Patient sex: F
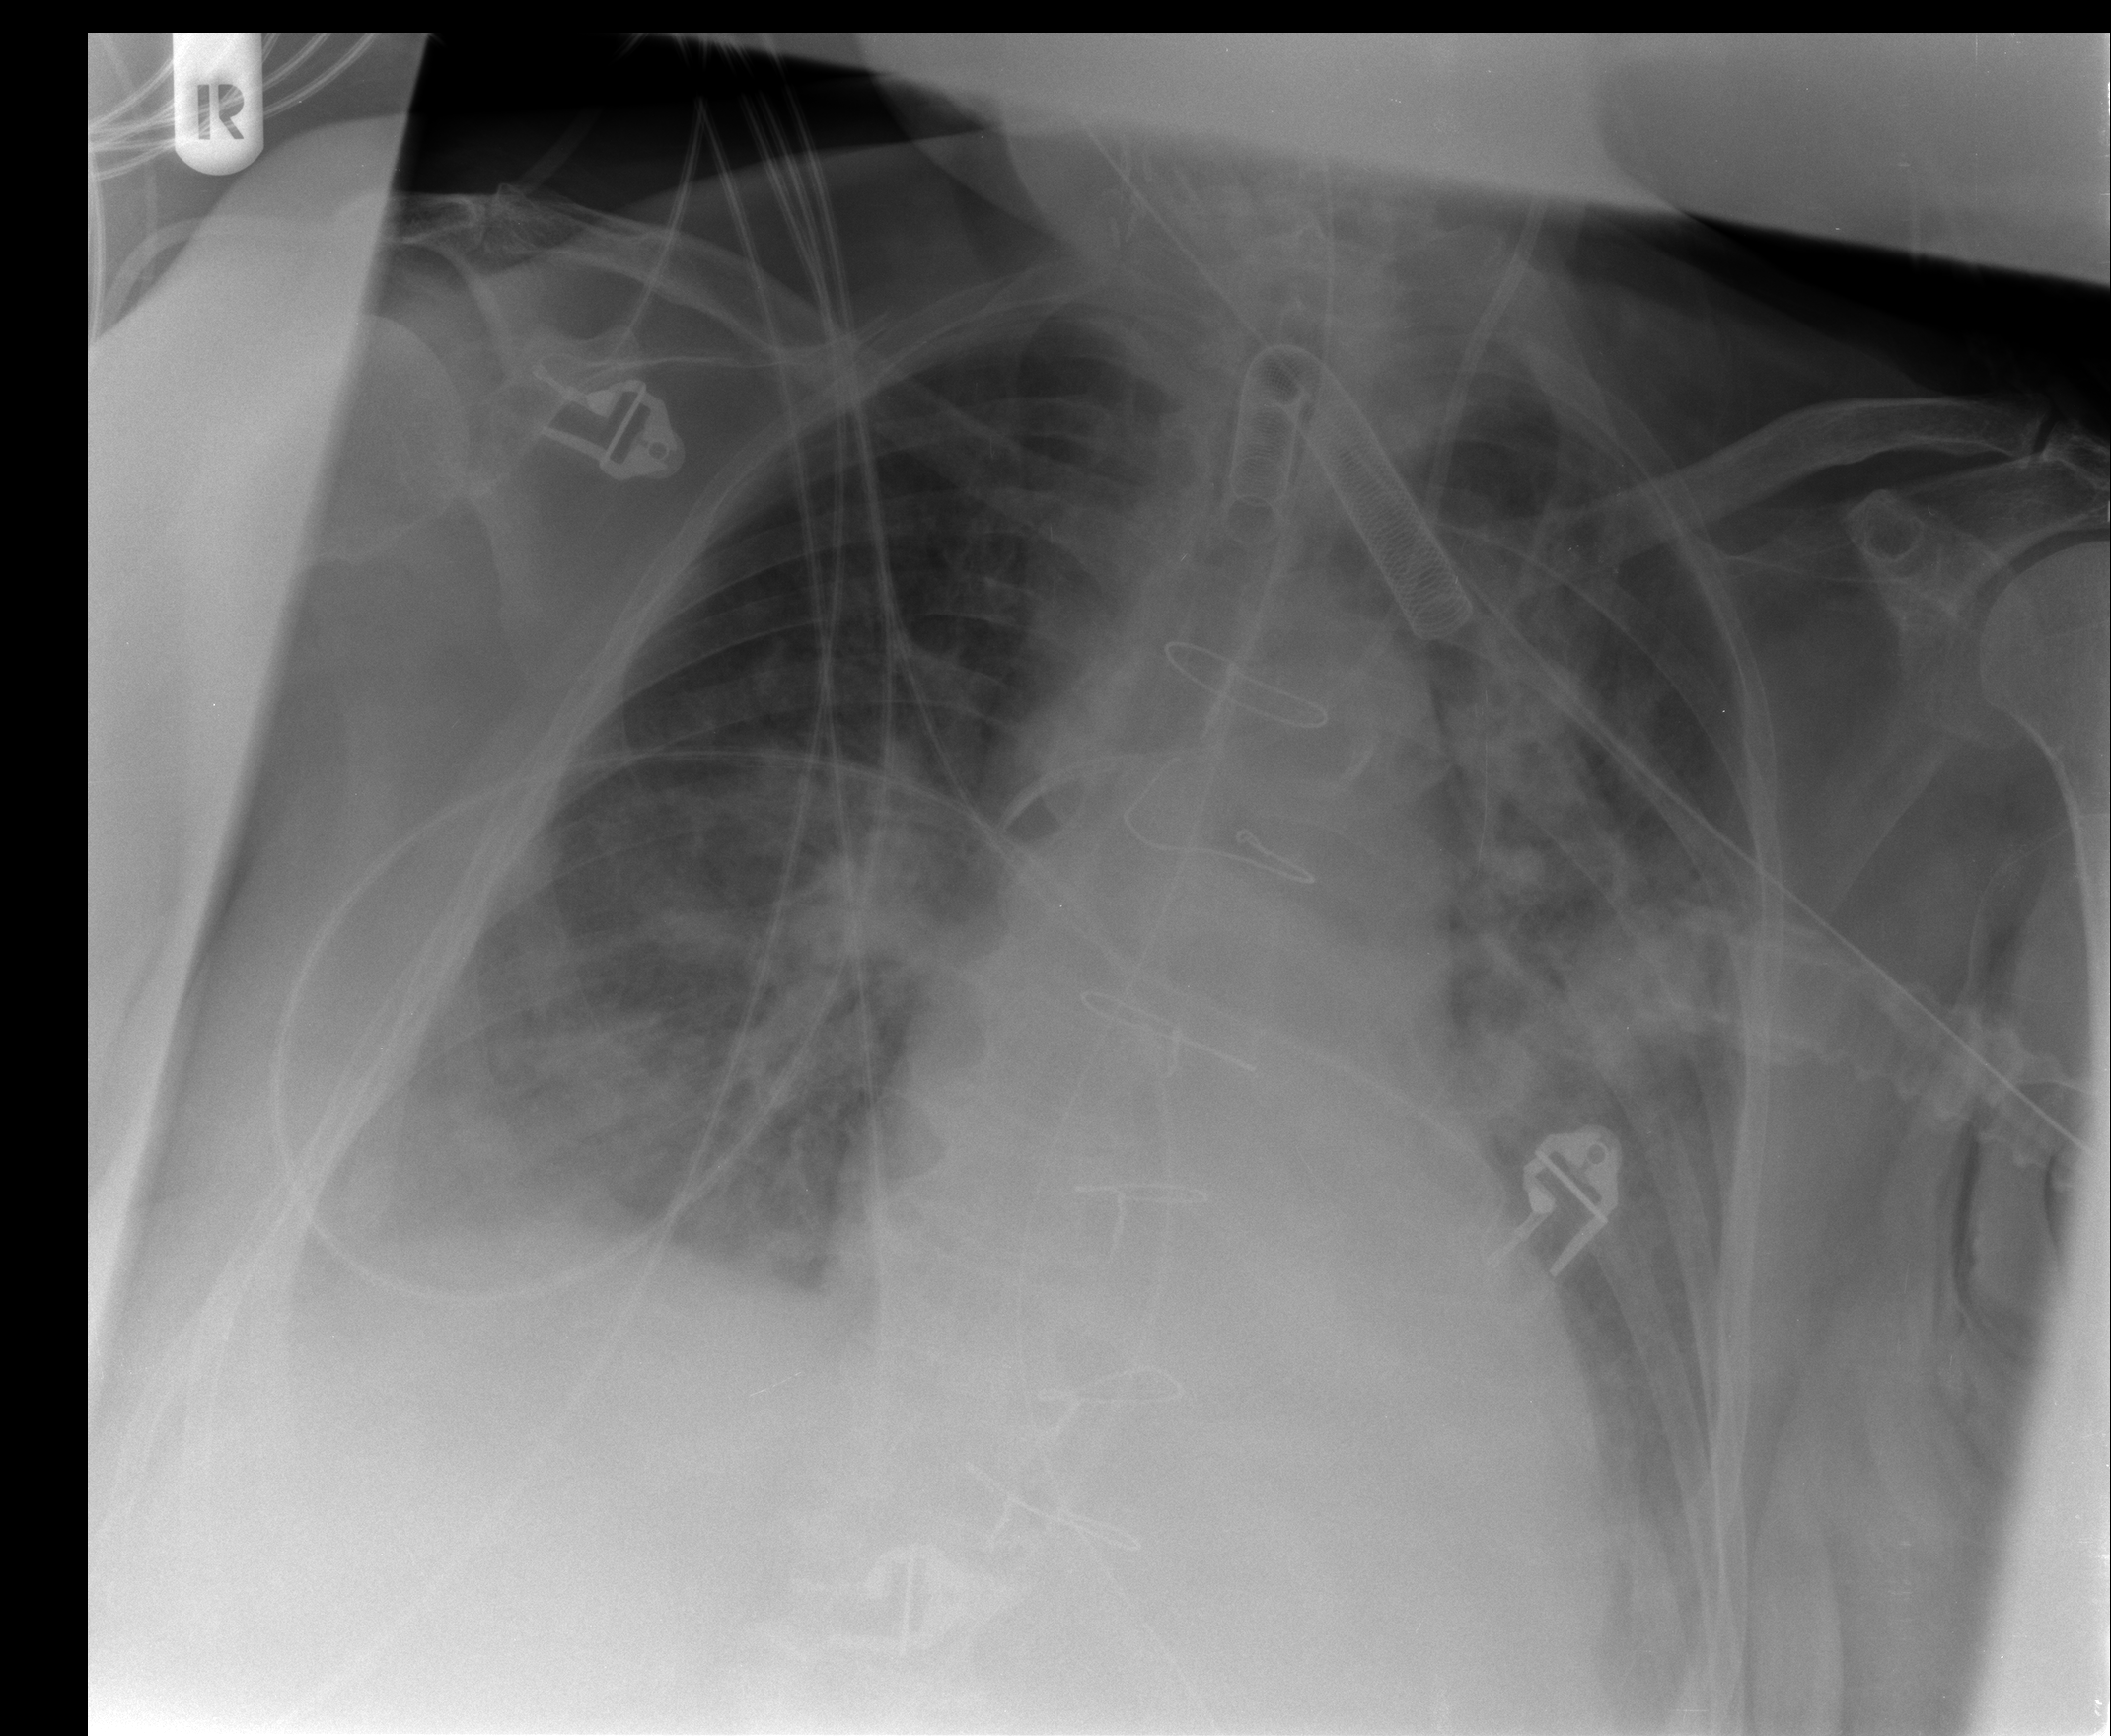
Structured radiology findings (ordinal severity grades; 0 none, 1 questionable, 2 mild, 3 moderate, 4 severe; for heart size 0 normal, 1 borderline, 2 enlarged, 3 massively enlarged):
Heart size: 2
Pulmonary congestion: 2
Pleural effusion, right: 2
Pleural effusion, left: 2
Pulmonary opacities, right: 1
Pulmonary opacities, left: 2
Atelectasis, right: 2
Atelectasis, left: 2